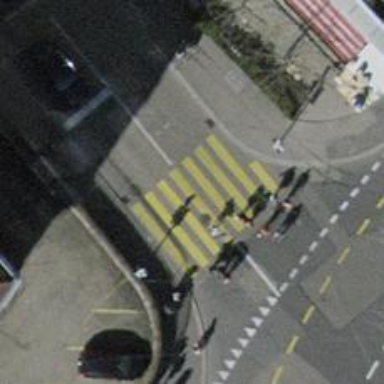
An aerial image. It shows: Tertiary road with asphalt surface and separate sidewalk. There are trolley wires present along the road.